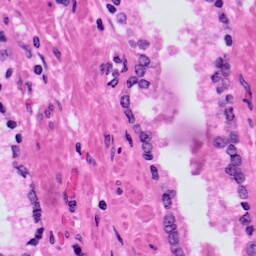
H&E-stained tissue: Prostate